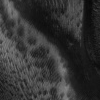
Atmospheric dust classification: not_dusty